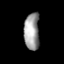
Tissue: prostate
Cell type: T cells
Senescence score: 0.717
Nuclear area (px): 555
Mean DAPI intensity: 157.121